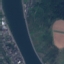
Land use / land cover class: River